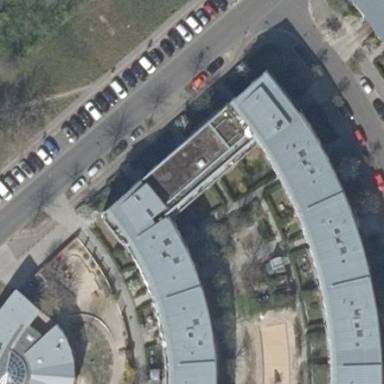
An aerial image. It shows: Skillion-roofed apartment building.